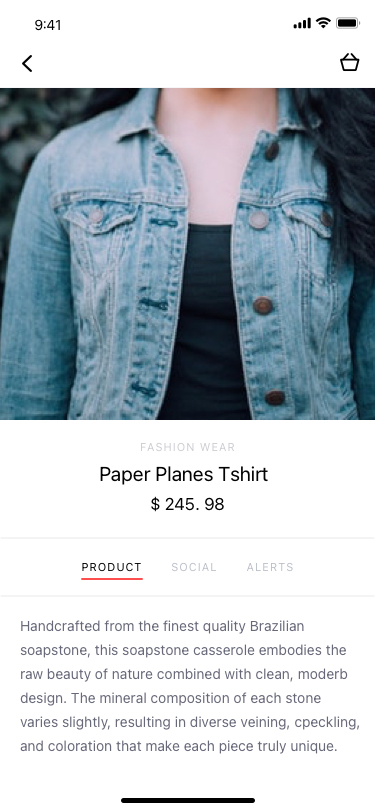
Text in this UI design:
Product
Social
Alerts
Handcrafted from the finest quality Brazilian soapstone, this soapstone casserole embodies the raw beauty of nature combined with clean, moderb design. The mineral composition of each stone varies slightly, resulting in diverse veining, cpeckling, and coloration that make each piece truly unique.
Fashion Wear
Paper Planes Tshirt
$ 245. 98